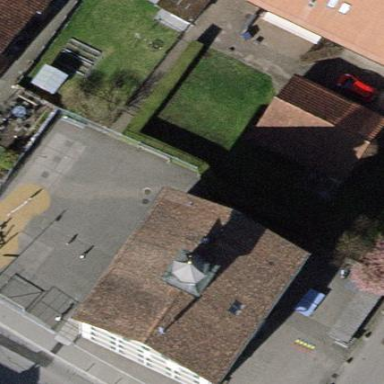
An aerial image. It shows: School building.